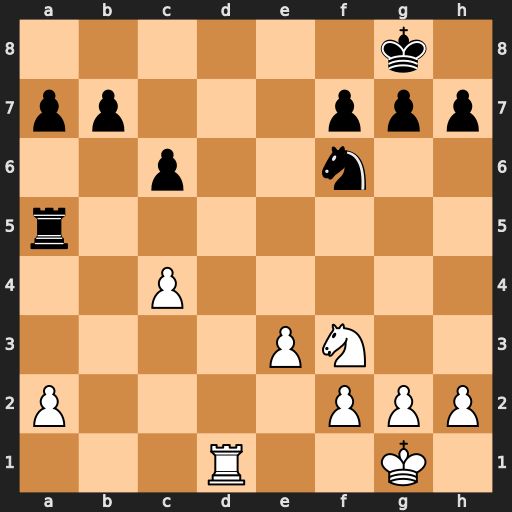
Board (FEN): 6k1/pp3ppp/2p2n2/r7/2P5/4PN2/P4PPP/3R2K1
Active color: w
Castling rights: -
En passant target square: -
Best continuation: Rd8+ Ne8 Rxe8#